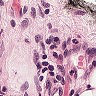
Metastatic tissue present: no